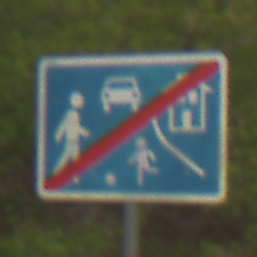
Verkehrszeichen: EndeVerkehrsberuhigterBereich
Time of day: MorningAfternoon
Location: Outdoor (Nature)
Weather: Overcast
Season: NotSpecified
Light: Natural